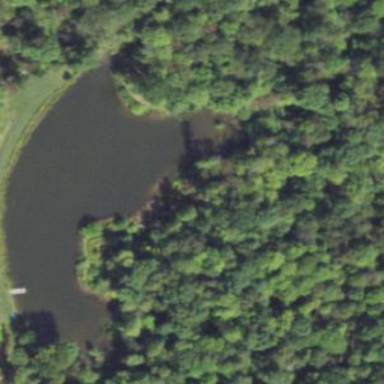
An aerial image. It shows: Pond surrounded by natural water.